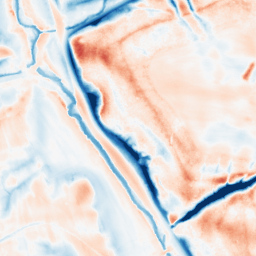
Category: trend_removal
Decomposition family: local_polynomial
Decomposition parameters: window_size: 31
degree: 1
Upsampling method: linear_exact
Upsampling parameters: scale: 8
Upsampling scale: 8